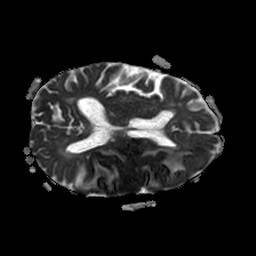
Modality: ADC
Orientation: axial
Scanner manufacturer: philips
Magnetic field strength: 1.5 T
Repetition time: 3.395 s
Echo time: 0.06922 s